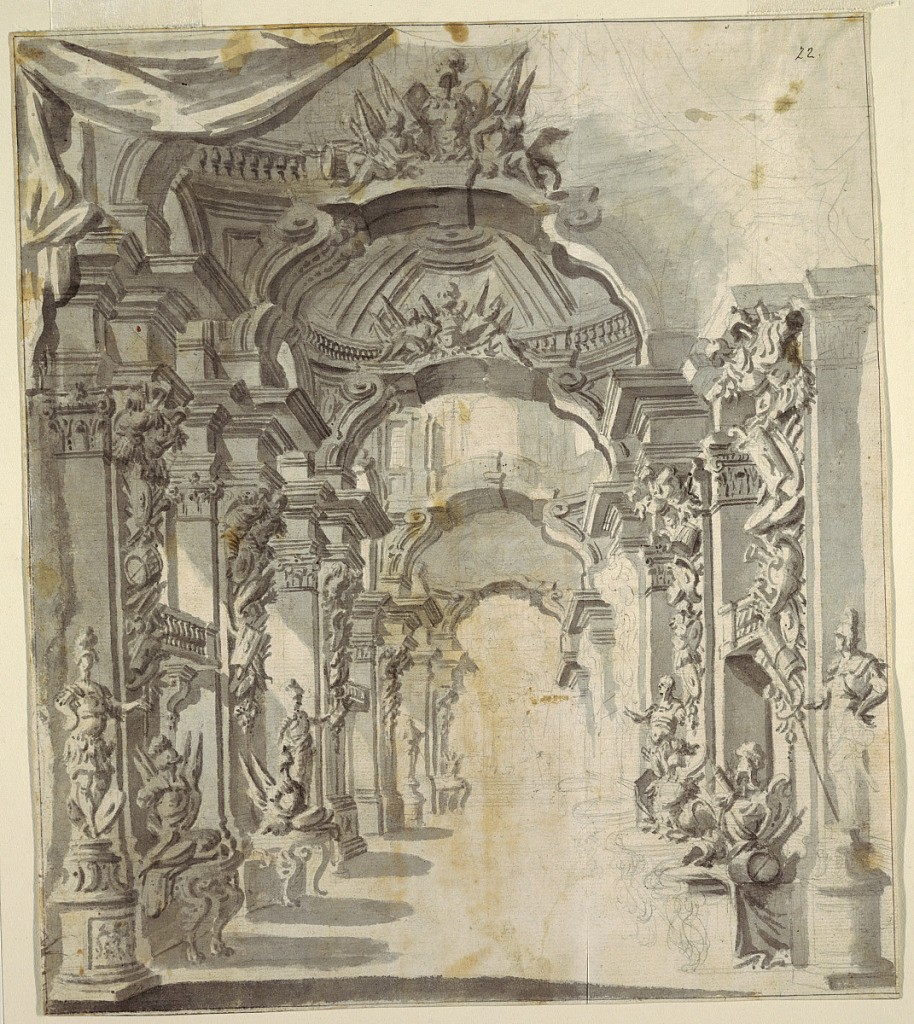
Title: Richly Decorated Gallery (with trophies on pedestals)
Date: ca. 1700
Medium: Brush and grey wash, graphite on laid paper
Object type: Drawing
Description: View into a long gallery with windows on one side richly decorated, showing trophies on walls and pedestal tables alternating with statues on round pedestals.  Unfinished.